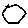
Label: hexagon